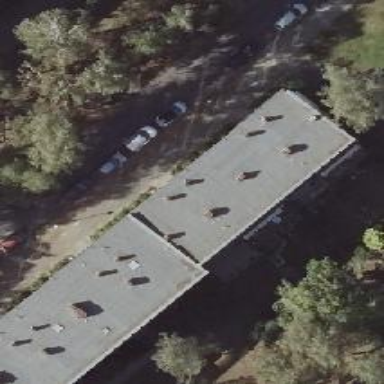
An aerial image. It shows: Residential building with flat roof.